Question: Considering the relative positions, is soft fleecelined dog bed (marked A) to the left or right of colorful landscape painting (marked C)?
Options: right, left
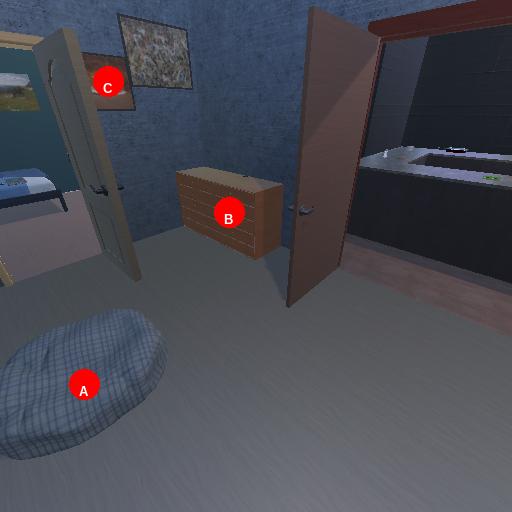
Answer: right